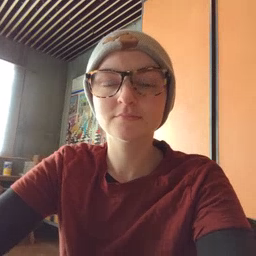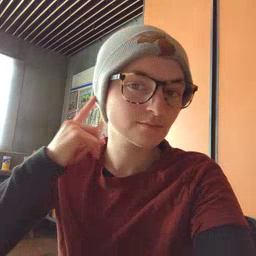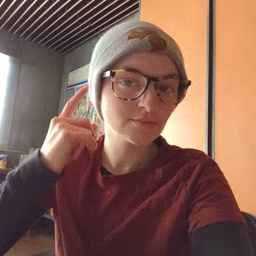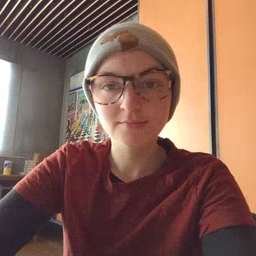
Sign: ear